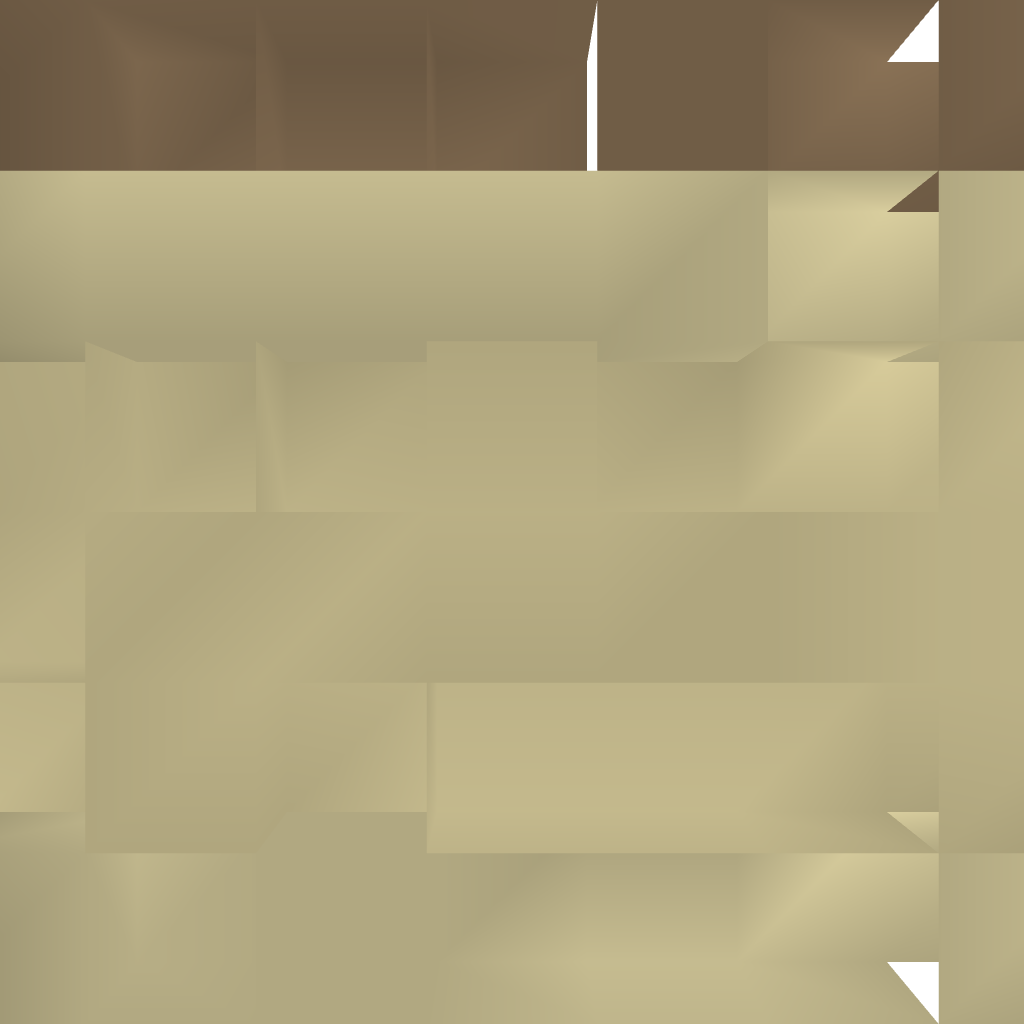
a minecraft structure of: Small Arabian House